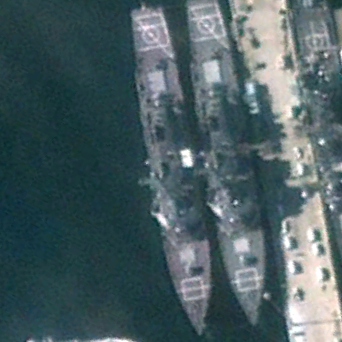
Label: destroyer